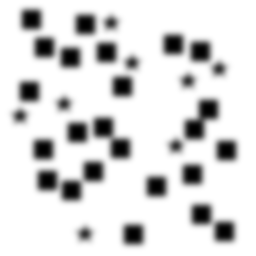
Squares: 24
Triangles: 0
Stars: 8
Total shapes: 32